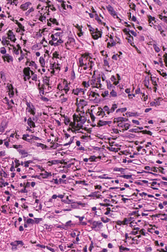
Tumor epithelial tissue: no
Tumor-associated stroma tissue: yes
Normal tissue: no